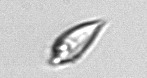
Label: Oxytoxum